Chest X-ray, PA view. Patient: 47 years old, sex M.
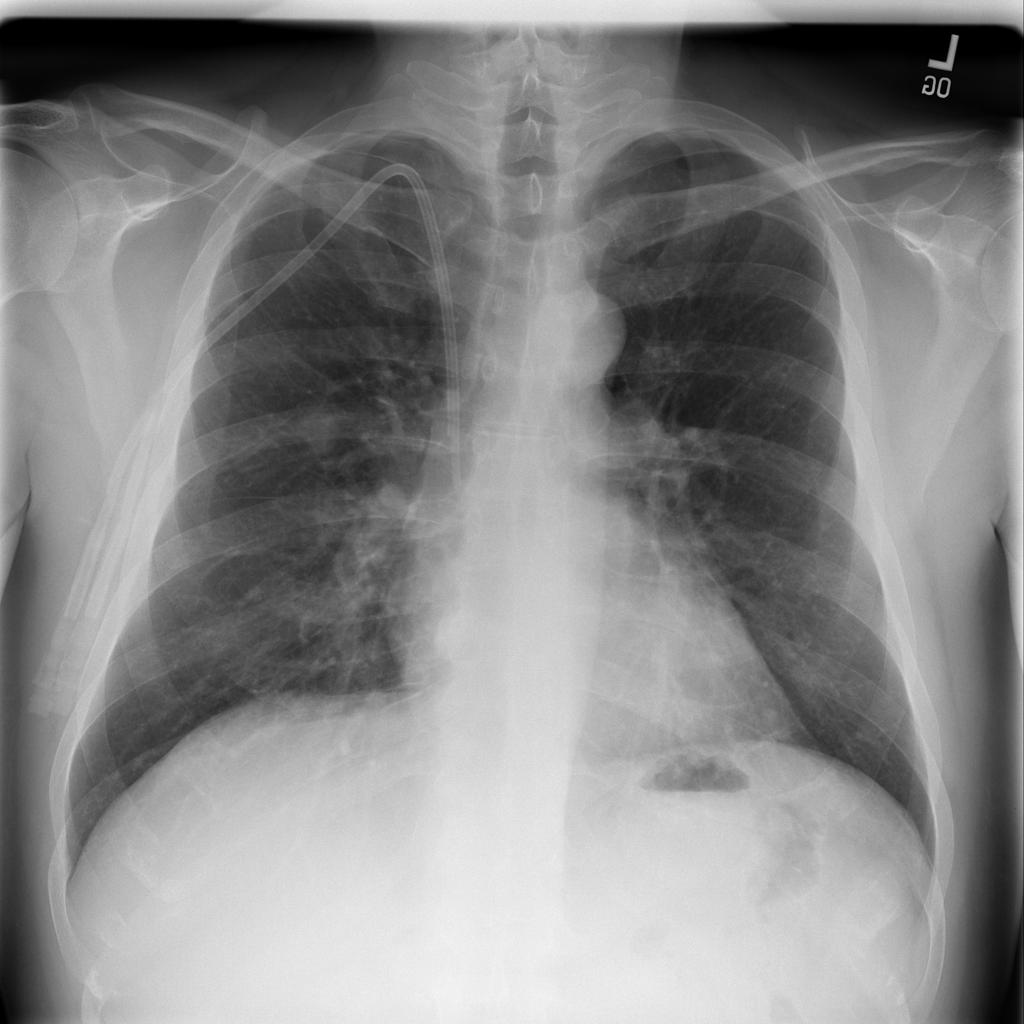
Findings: Infiltration